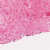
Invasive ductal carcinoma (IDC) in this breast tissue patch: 0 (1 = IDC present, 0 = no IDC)